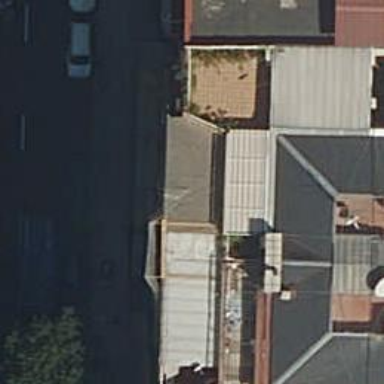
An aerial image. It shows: Car repair shop.